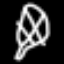
Label: leaf